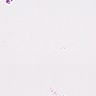
Metastatic tissue present: no